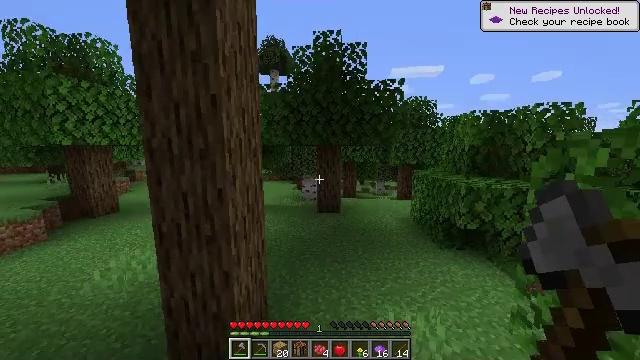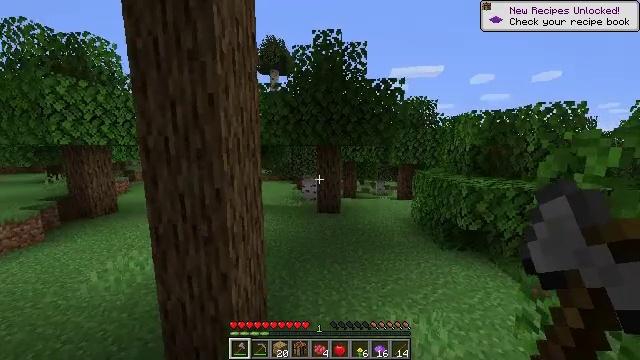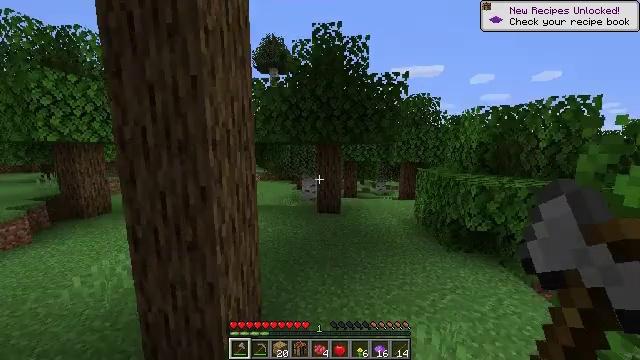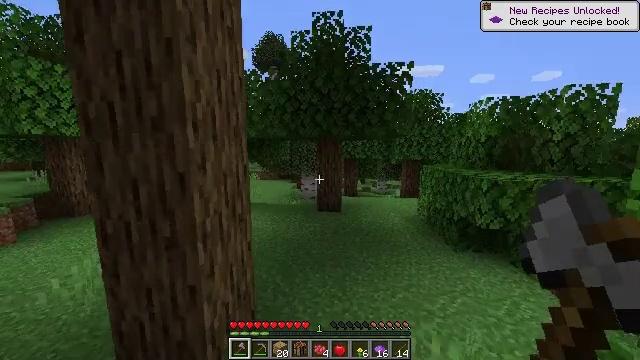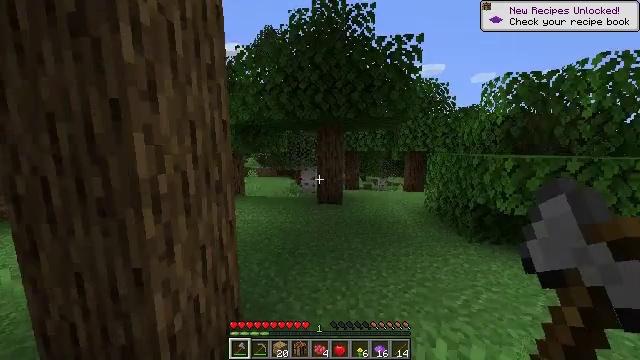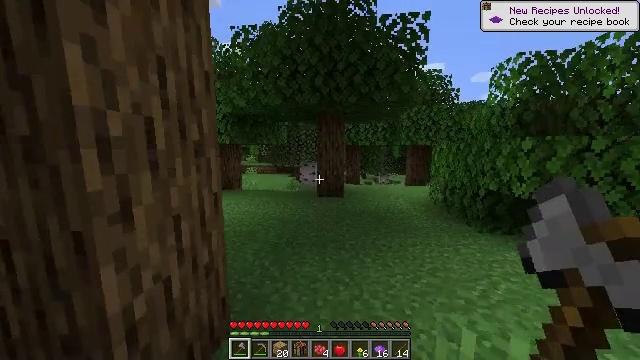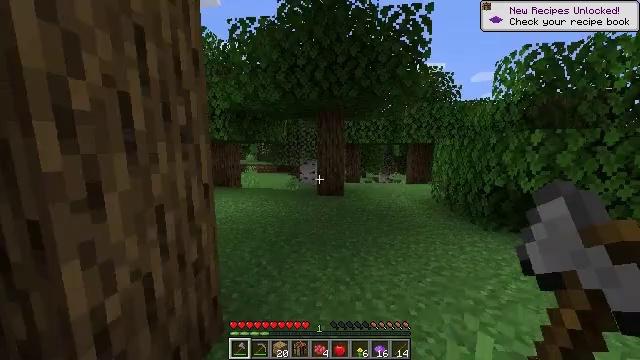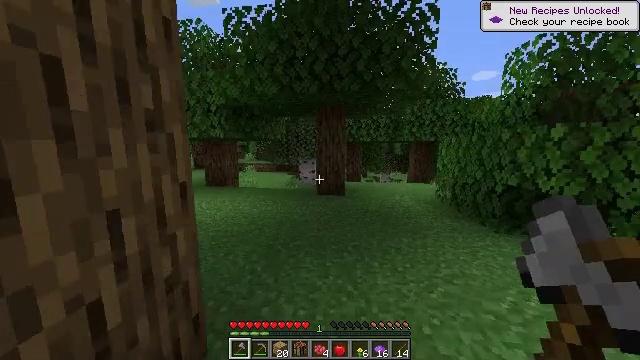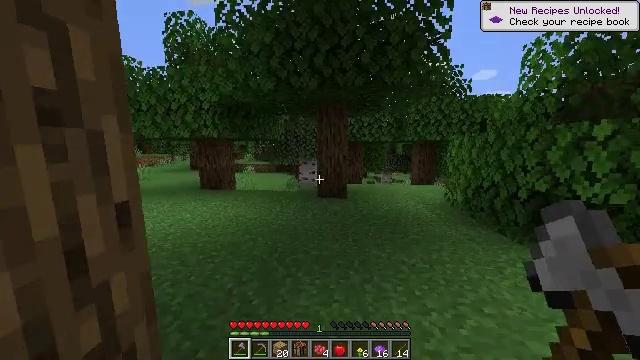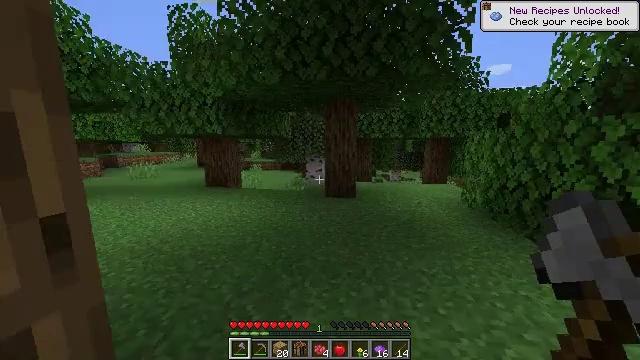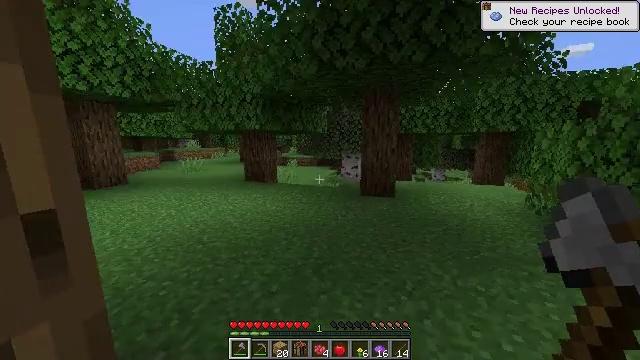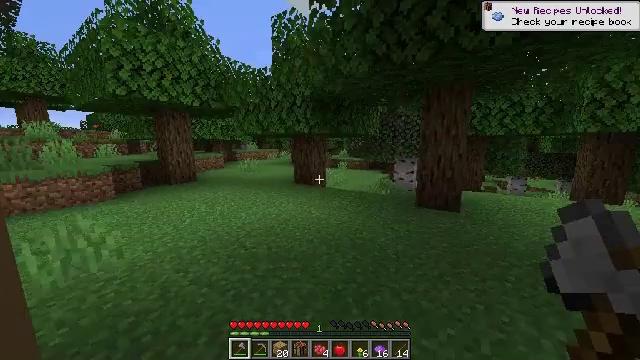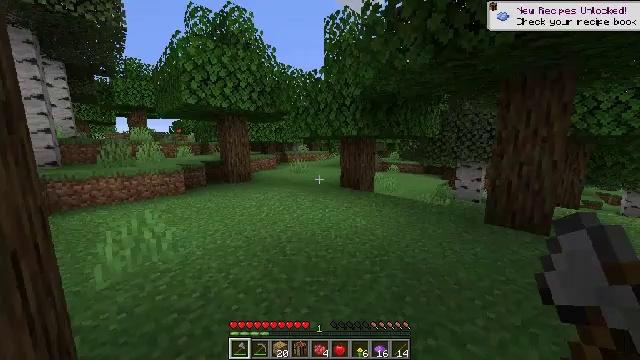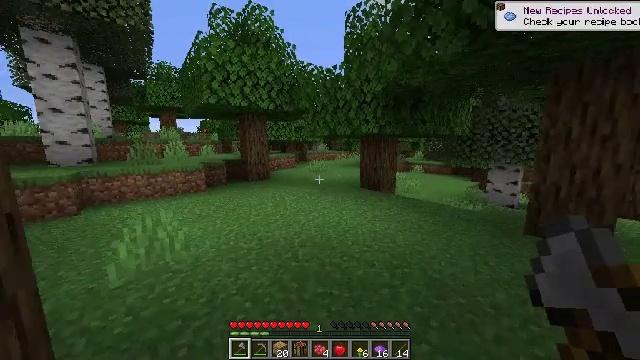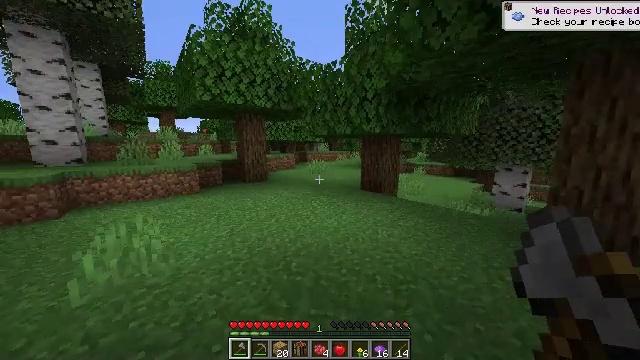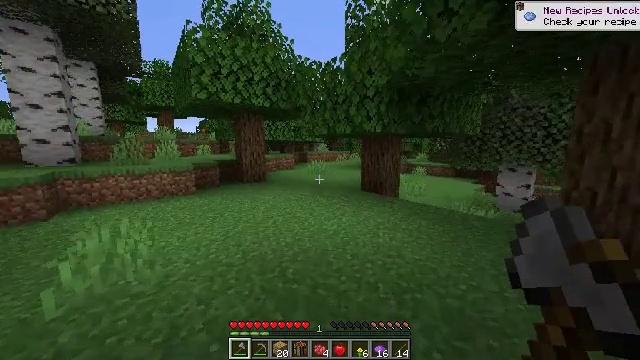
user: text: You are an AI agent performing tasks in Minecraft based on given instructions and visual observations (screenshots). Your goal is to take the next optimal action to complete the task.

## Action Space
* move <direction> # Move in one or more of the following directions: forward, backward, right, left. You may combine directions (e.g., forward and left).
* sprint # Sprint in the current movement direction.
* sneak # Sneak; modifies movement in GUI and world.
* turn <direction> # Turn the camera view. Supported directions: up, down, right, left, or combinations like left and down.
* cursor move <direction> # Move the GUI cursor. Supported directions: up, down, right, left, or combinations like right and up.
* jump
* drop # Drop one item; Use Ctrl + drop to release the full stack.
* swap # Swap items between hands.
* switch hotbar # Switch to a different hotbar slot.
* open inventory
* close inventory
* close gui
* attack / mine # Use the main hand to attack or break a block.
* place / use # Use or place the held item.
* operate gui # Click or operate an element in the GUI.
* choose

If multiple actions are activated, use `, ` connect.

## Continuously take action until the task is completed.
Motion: motion action
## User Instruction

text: Open the crafting table to craft yellow dye.
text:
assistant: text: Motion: move forward, jump
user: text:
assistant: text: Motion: move forward, jump
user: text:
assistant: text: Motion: move forward
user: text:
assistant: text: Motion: move forward
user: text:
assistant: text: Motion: move forward
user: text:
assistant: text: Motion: move forward
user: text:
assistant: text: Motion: move forward
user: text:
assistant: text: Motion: move forward
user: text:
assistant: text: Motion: move forward, turn left
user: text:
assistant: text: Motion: move forward, turn left
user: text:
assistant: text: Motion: move forward, turn left
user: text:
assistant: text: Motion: move forward, turn left
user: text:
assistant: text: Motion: move forward, turn left
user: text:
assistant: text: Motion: move forward
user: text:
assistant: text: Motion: move forward
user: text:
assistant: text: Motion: move forward
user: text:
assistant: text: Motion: move forward
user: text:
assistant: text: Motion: move forward
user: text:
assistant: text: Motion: move forward
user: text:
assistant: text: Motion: move forward
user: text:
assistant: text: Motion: move forward
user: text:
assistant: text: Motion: move forward
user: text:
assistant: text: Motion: move forward
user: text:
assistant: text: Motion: move forward
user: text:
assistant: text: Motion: move forward
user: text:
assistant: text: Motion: move forward
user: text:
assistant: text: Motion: move forward
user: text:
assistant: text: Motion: move forward
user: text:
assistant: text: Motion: move forward
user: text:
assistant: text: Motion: move forward